Field crop: maize
Growth stage: 1
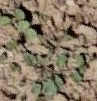
Species: convolvulus